Question: Working on a WinForms .Net 2.0 project, I need a checkbox to support multiple lines such that the box itself will be aligned to the top-left corner.
This is done using 'CheckAlign = System.Drawing.ContentAlignment.TopLeft', which different from the default ('MiddleLeft').
When working with the default font this looks OK, but when the font becomes larger - what happens is that the gap above the text increases, yet the gap above the box itself remains constant.
The result is that the box appears above the text (see illustration below).
Any ideas?
I'd like to note that:
1. I already tried a few option, such as using a custom designer, a TableLayoutPanel, etc., but didn't get far.
2. .Net 2.0 is forced - upgrading is not an option.
Thanks in advance.

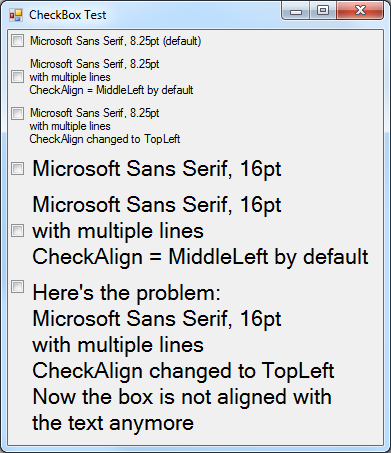
Answer: The checkbox is actually aligned to the text. But in a way that could only please a typographer. It is just that a large font has more ascender height, the space where the diacritics go. Try "Here's the problem". That's not something you can tinker. CheckedListBox also doesn't support owner draw, it is in general a pretty flawed control. If you don't want to use an ownerdraw ListBox then MiddleLeft or smaller fonts are the only decent options.